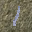
Label: 1